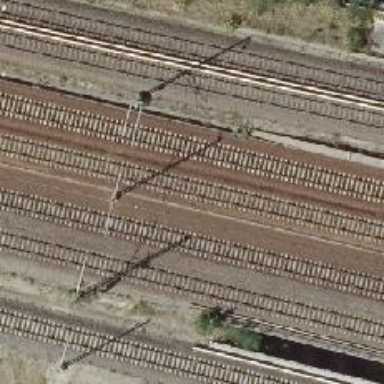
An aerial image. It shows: Bridge over electrified railway with contact line.